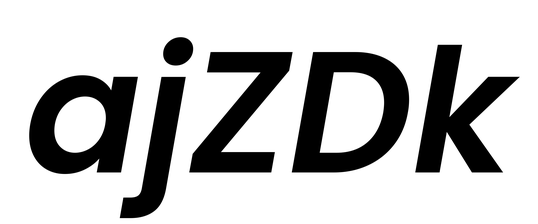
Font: Poppins-SemiBoldItalic